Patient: sex F, age 33
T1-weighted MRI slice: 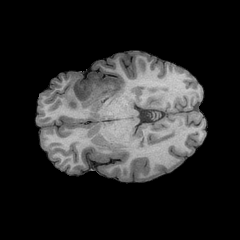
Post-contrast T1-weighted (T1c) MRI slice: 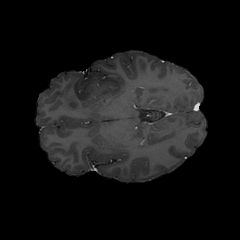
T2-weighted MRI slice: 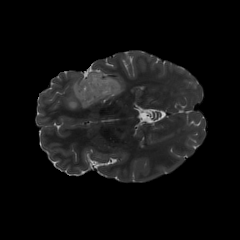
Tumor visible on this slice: yes
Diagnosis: Astrocytoma, IDH-mutant
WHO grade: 2